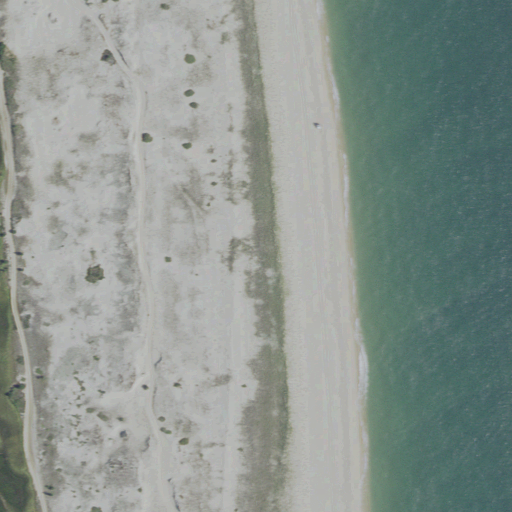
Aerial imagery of cape in Massachusetts named Toms Neck Point containing barren land, open water, and herbaceous wetlands